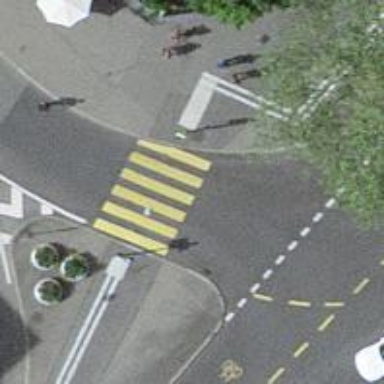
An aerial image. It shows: Kerb barrier.